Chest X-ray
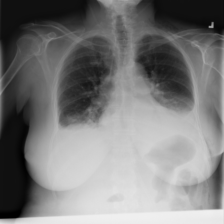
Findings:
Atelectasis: negative
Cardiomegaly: negative
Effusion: positive
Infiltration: negative
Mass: negative
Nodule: negative
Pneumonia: negative
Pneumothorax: negative
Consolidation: negative
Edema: negative
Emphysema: negative
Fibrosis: negative
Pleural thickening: negative
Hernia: negative